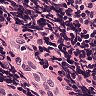
Metastatic tissue present: no